Interaction volume radius: 10 \u00c5
Interaction volume height: 20 \u00c5
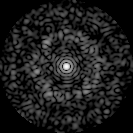
Disorder parameter: 0.7807